Question: Hello guys i have set background image on my input text and text area but i have few little problems
I have attached image.
How i can change text start up position in Name text input?
and my text area is bigger then my background image
this is my Name text input with style
'''
input type="text" name="txtName" class="input" />
.input
{
border: 0px solid #444444;
height:39px;
width:346px;
background:url(images/Contact_05.jpg) no-repeat right top;
color:#fff;
padding-left:4px;
font-size:20px;
}
'''
and here is my text area
'''
<textarea rows="5" cols="0" class="inputMessage"></textarea>
.inputMessage
{
border:0px solid #444444;
height:386px;
width:685px;
background:url(images/Contact_20.jpg) no-repeat left top;
padding-left:4px;
color:#fff;
font-size:20px; resize:none;
}
'''
any advice?
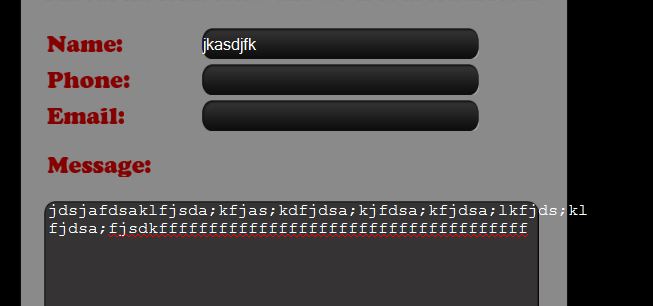
Answer: Set the padding-left to a greater value on your inputs, and decrease the width of your textarea.
When you're designing your form it would be good to put a temporary border around your inputs to see where they are actually positioned, and when you're done just take it off.